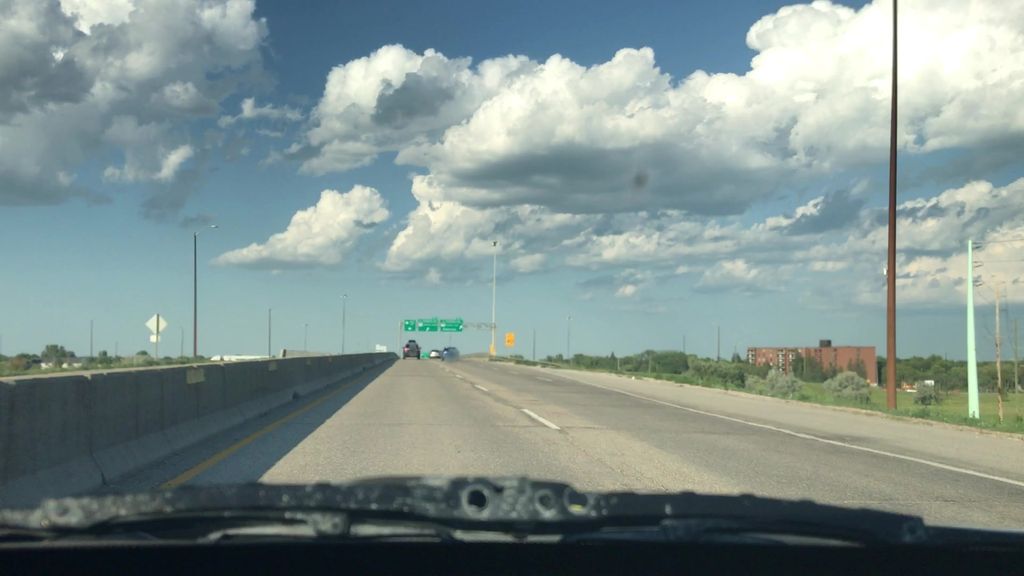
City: winnipeg